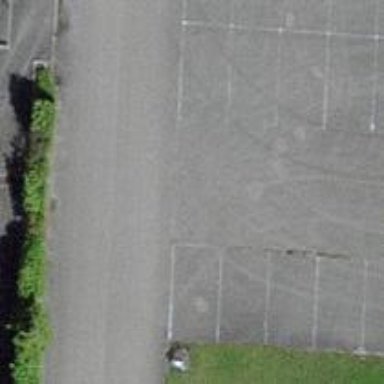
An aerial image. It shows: Parking aisle designated as service road.